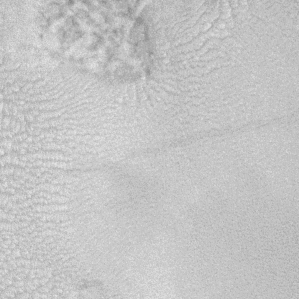
Label: frost